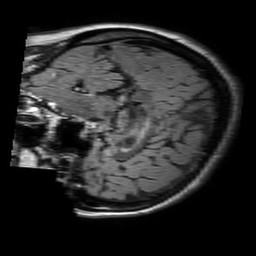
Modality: FLAIR
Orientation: sagittal
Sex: female
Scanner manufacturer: philips
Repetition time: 11 s
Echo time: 0.125 s